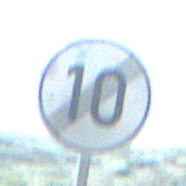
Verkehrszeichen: EndeGeschwindigkeit10
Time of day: Night
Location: Outdoor (Nature)
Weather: PartlyCloudy
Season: NotSpecified
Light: Natural